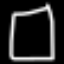
Label: square